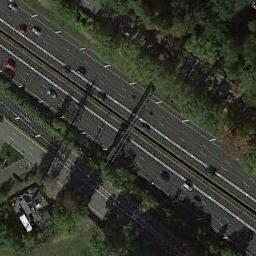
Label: freeway